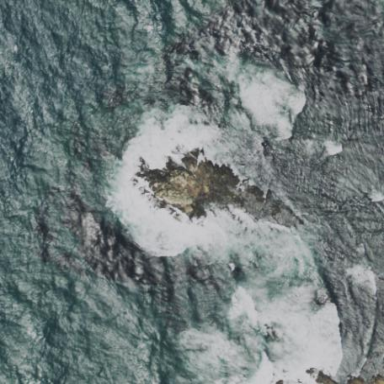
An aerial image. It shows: Islet along the natural coastline.